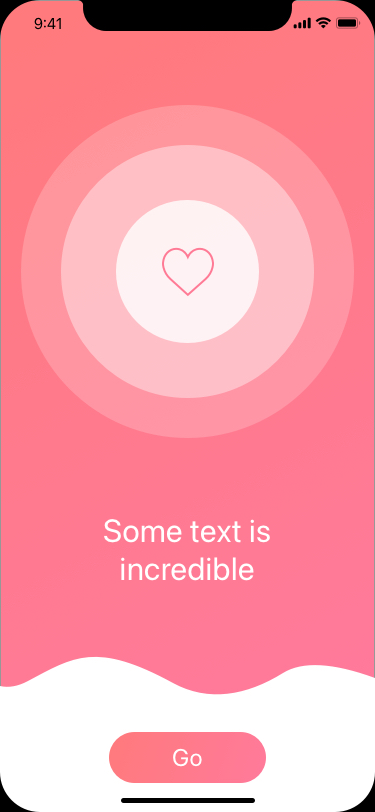
Text in this UI design:
Some text is incredible